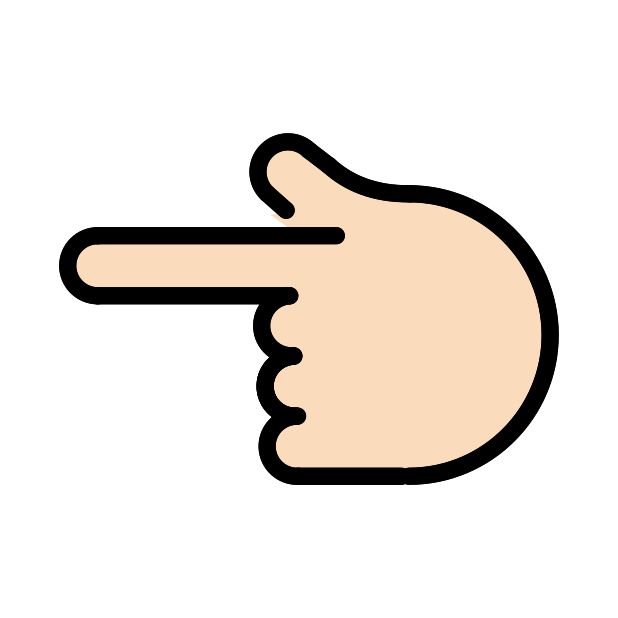
backhand index pointing left: light skin tone